Question: My code won't print out the Paid, Current hours and Total Sales for the commission and I think it might have something to do with the inheritance but I'm not sure. I casted them in another class but I think the problem is here because there was no issues with the casting of my other classes. All of the values return in the program besides those 3 for Commission. The Pay and current hours update for hourly which Commission is inherited from but it doesn't work in the Commission class.
'''
//StaffMember Class
public abstract class StaffMember {
protected String name, address, number;
public StaffMember(String name, String address, String number) {
this.name = name;
this.address = address;
this.number = number;
}
public String toString(){
return "Name: " +name + "
Address: " +address + "
Phone: " +number;
}
public abstract double pay();
}
//Employee Class
public class Employee extends StaffMember{
private String rsiNumber;
protected double payRate;
public Employee(String rsiNumber, double payRate, String name, String address, String number) {
super(name, address, number);
this.rsiNumber = rsiNumber;
this.payRate = payRate;
}
public String toString(){
return super.toString() + "
RSI Number: " +rsiNumber + String.format("
Paid: EUR%,.2f" ,pay());
}
public double pay(){
return payRate;
}
}
//Hourly Class
public class Hourly extends Employee{
private int hours;
public Hourly(String rsiNumber, double payRate, String name, String address, String number) {
super(rsiNumber, payRate, name, address, number);
this.hours = 0;
}
public void addHours(int hours){
this.hours=hours;
}
public double pay(){
int otHours=0;
if(hours>40){
otHours=hours-40;
}
double pay=(hours-otHours)*payRate+(otHours*payRate*1.5);
return pay;
}
public String toString(){
return super.toString() + "
Current Hours: " +hours;
}
}
//Commission Class
public class Commission extends Hourly{
private double totalSales, commissionRate;
public Commission(double commissionrate, String rsiNumber, double payRate, String name, String address, String number) {
super(rsiNumber, payRate, name, address, number);
this.commissionRate = commissionrate;
this.totalSales=0;
}
public void addSales(int sales){
this.totalSales=sales;
}
public double pay(){
return super.pay()+(totalSales*commissionRate);
}
public String toString(){
return super.toString() + "
Total Sales: " +totalSales;
}
}
//Casting Method From Another Class
public void processStaff(){
for(int i=0; i<sm.length; i++){
if (sm[i] instanceof Hourly) {
Hourly h = (Hourly) sm[i];
if(h.name.equals("Joanne")){
h.addHours(50);
}
}else if (sm[i] instanceof Executive) {
Executive e = (Executive) sm[i];
if(e.name.equals("John")){
e.awardBonus(500);
}
}else if (sm[i] instanceof Commission) {
Commission c = (Commission) sm[i];
if(c.name.equals("Molly")){
c.addHours(55);
c.addSales(400);
}else if(c.name.equals("Joe")){
c.addHours(45);
c.addSales(950);
}
}
}
}
'''
Here is the output I get when I should be getting values returned and not 0.

Edit: Seem to have found the solution by just putting Commission inside of Hourly since Commission is a type of Hourly.
'''
public void processStaff() {
for (int i = 0; i < sm.length; i++) {
if (sm[i] instanceof Hourly) {
Hourly h = (Hourly) sm[i];
if (h.name.equals("Joanne")) {
h.addHours(50);
} else if (sm[i] instanceof Commission) {
Commission c = (Commission) sm[i];
if (c.name.equals("Molly")) {
c.addHours(55);
c.addSales(400);
} else if (c.name.equals("Joe")) {
c.addHours(45);
c.addSales(950);
}
}
} else if (sm[i] instanceof Executive) {
Executive e = (Executive) sm[i];
if (e.name.equals("John")) {
e.awardBonus(500);
}
}
}
}
'''
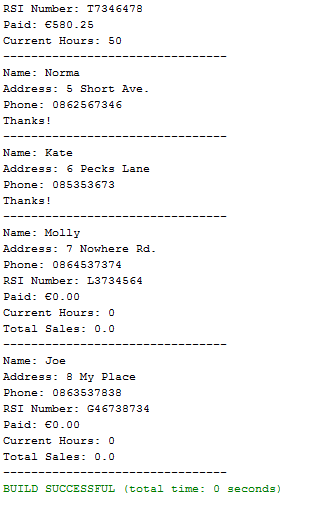
Answer: '''
if (sm[i] instanceof Hourly) {
/* .... */
}else if (sm[i] instanceof Commission) {
Commission c = (Commission) sm[i];
if(c.name.equals("Molly")){
c.addHours(55);
c.addSales(400);
}else if(c.name.equals("Joe")){
c.addHours(45);
c.addSales(950);
}
}
'''
The first condition is true for 'Commission' so you never call addHours or addSales on it. Hence nothing to display.
You really should look at the content of the classes with a debugger.